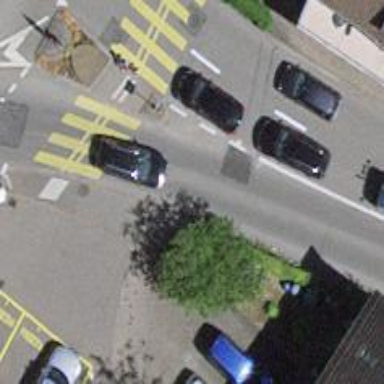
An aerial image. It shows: Secondary road with asphalt surface.